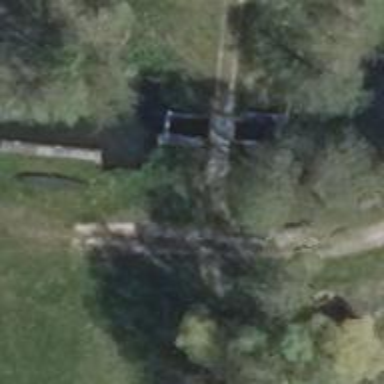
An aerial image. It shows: Lock gate along waterway.